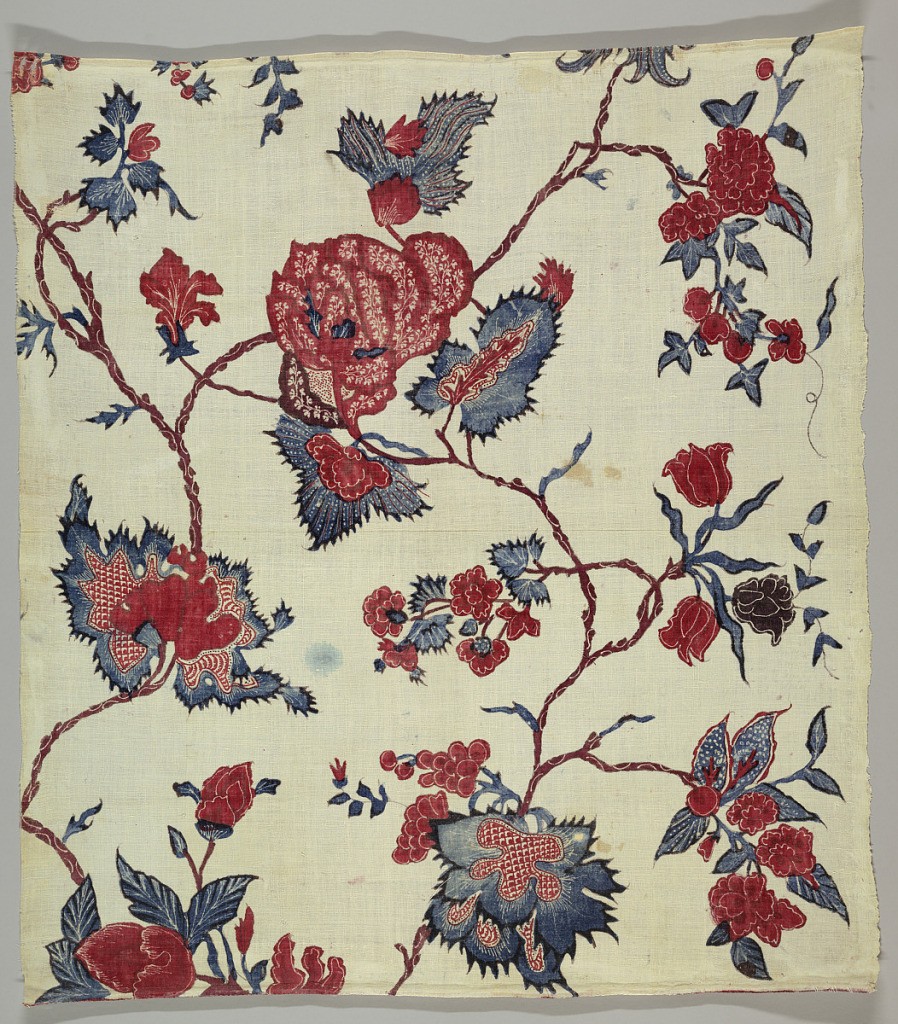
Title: Chintz fragment
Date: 18th century
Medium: cotton Technique: mordants for red, black and brown applied over resist; some areas of red mordant applied by pen; madder dyed; blue applied by brush over resist; chintz on plain weave
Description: Curving vines with exotic blossoms. Band of red at bottom. Outline for shapes visible.